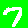
Digit: 7